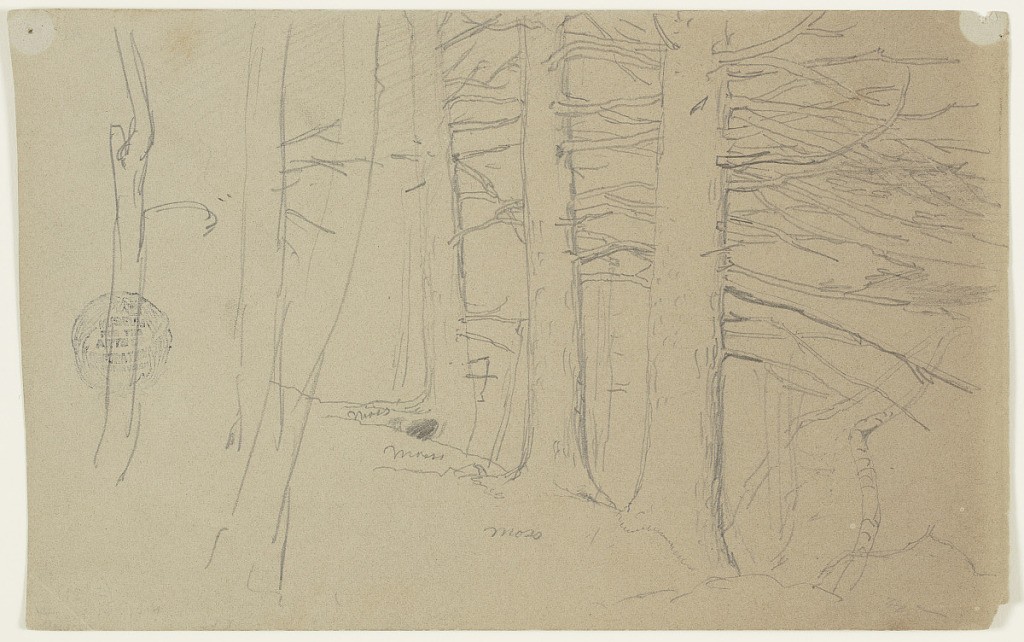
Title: Trees on a Slope
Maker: Frederic Edwin Church, American, 1826–1900
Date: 1862
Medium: Graphite on tan wove paper
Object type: Drawing
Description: Landscape sketch showing a view of a grove of trees growing on a slope. At center, three prominent conifer trees are shown with branches predominantly growing on the right sides of their thick trunks. At left and right, on a slope descending to the right, several other trees are rendered in less detail.